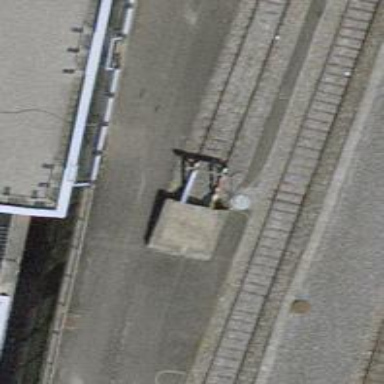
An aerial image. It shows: Railway buffer stop.